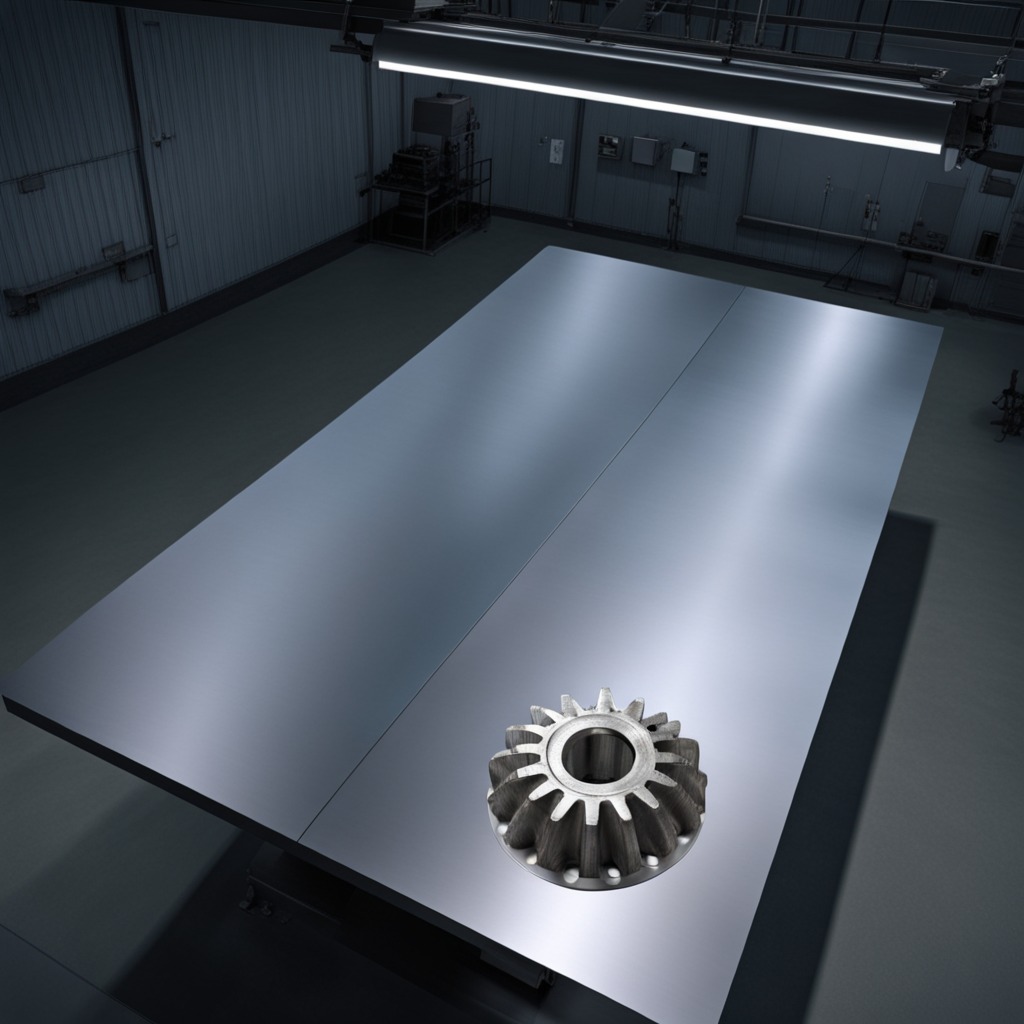
A steel gear with teeth is lying on the tabletop in the evening.